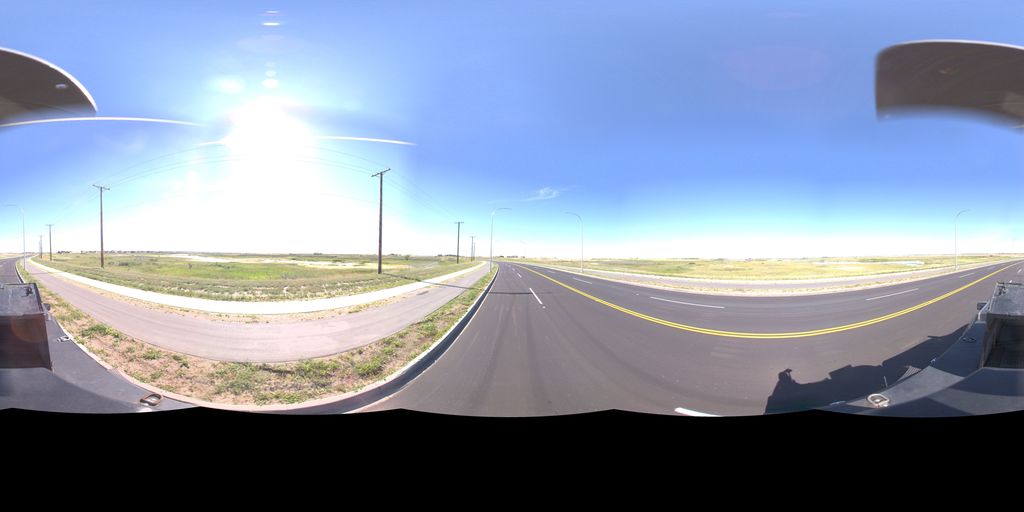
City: saskatoon